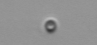
Label: nanoplankton_mix